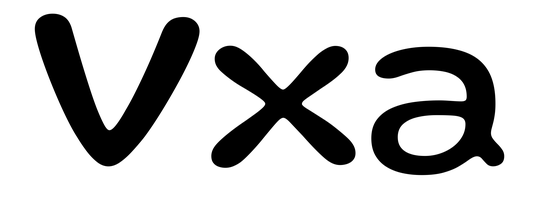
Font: Gluten_Regular